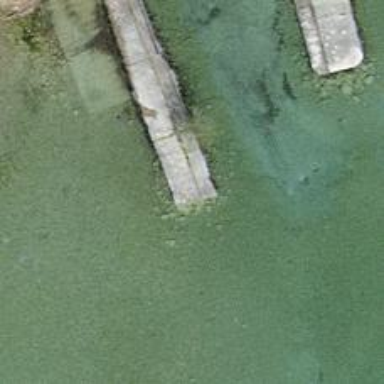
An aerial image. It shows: Man-made pier.